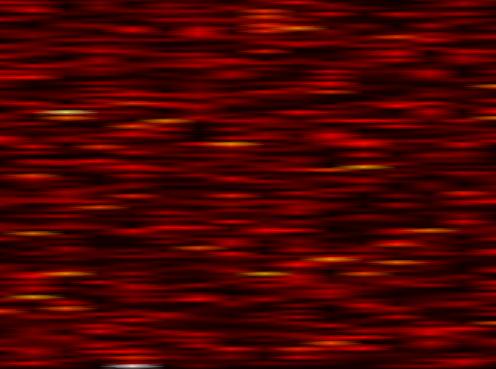
Label: OFDM